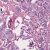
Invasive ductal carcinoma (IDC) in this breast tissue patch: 1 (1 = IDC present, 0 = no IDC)